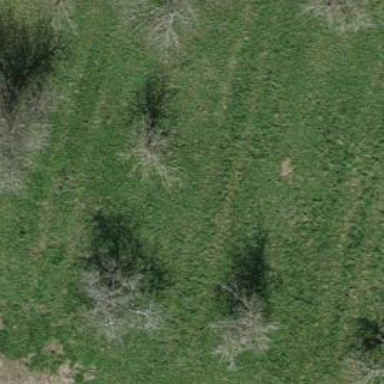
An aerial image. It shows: Single tag "natural: tree."